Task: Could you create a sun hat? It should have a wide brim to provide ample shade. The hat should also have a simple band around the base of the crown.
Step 40:
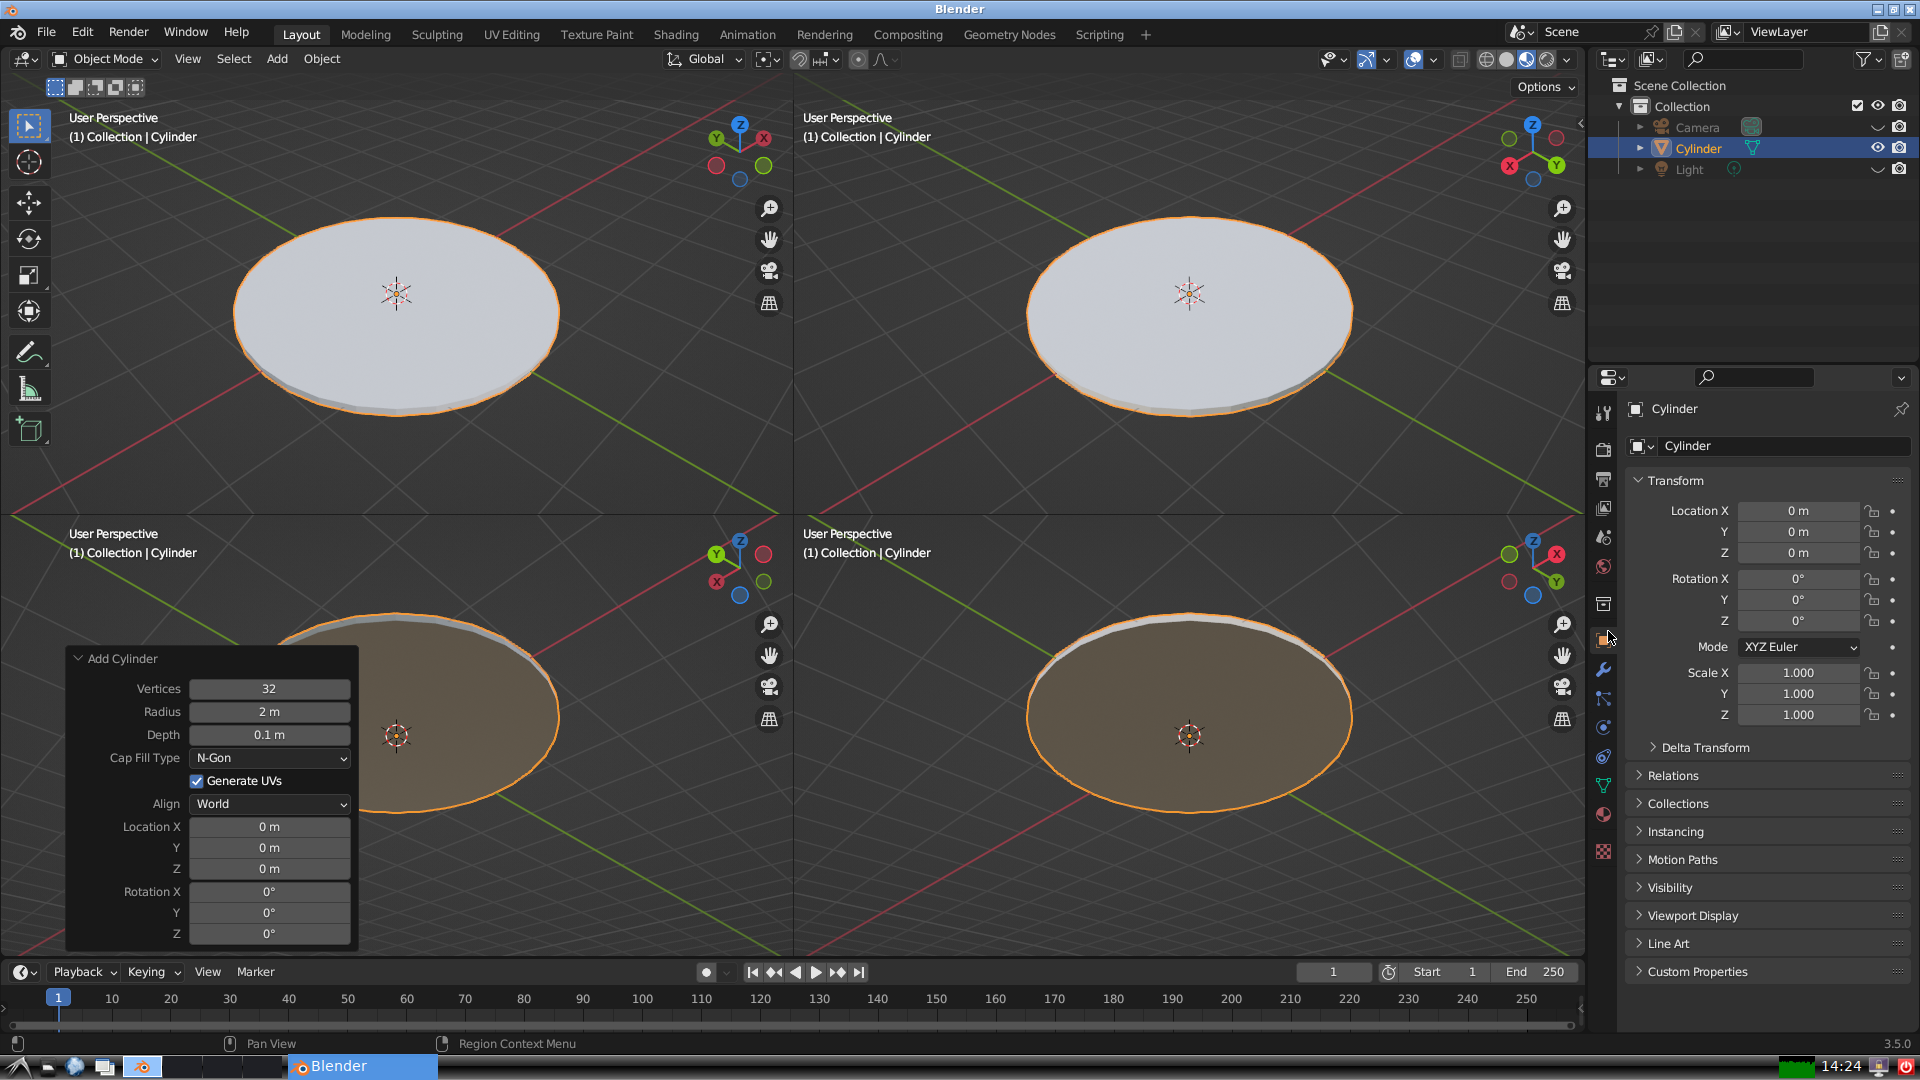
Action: {"mouse_move": [1732, 445]}